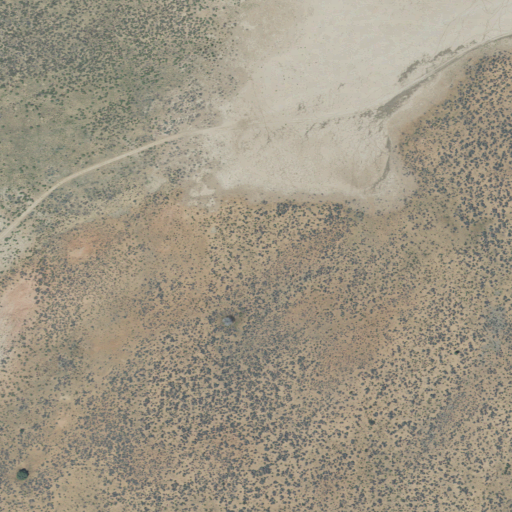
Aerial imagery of plain(s) in Utah named Clay Flat containing only shrub